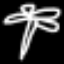
Label: palm tree